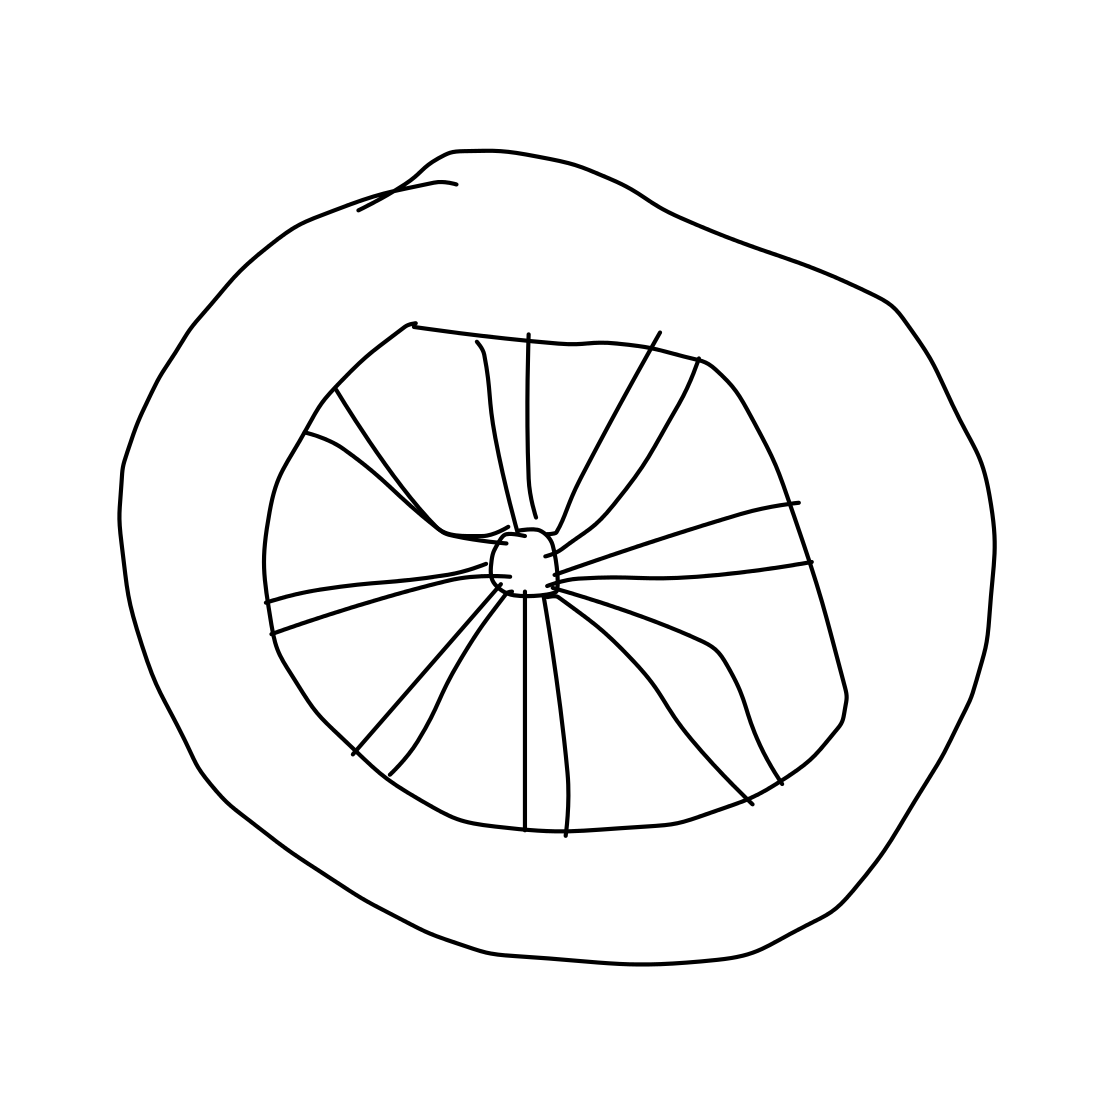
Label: wheel